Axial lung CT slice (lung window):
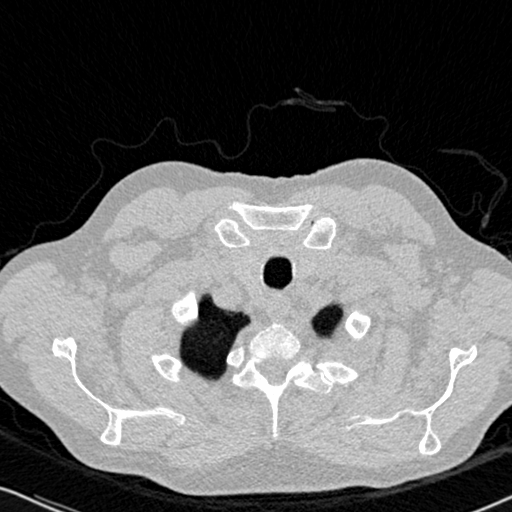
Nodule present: no